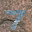
Label: 7